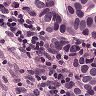
Metastatic tissue present: yes